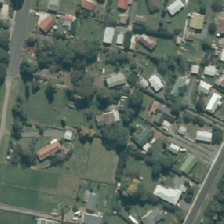
Land cover: urban_parkland